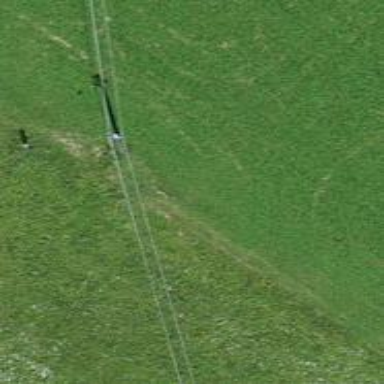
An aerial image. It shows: Minor power line.